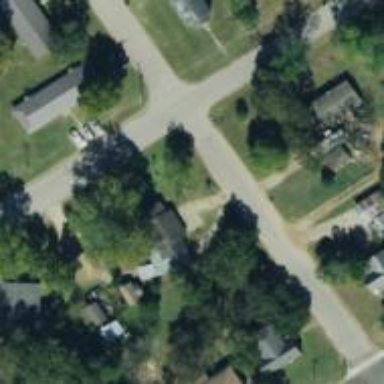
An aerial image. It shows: Road with stop sign.